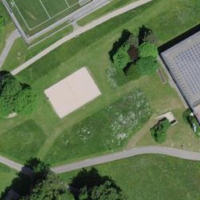
EUNIS habitat code: 52
Species observed at this site:
Myathropa florea